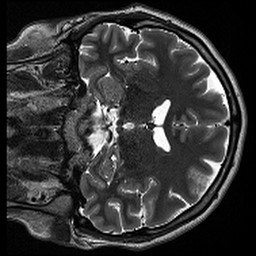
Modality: T2w
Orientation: coronal
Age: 33
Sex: male
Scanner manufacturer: siemens
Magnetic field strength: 3 T
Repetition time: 13.15 s
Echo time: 0.082 s